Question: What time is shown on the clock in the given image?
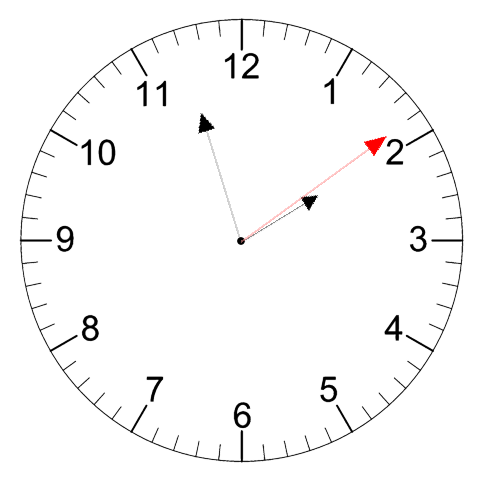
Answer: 01:57:09